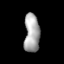
Tissue: lung
Cell type: Endothelial cells
Senescence score: 0.6467
Nuclear area (px): 581
Mean DAPI intensity: 167.373